Question: A few weeks ago I went on holidays and I paused one of my projects. When I came back I was just checking the registration page and was surprised when I got an SQLException saying that a table does not exist. I don't understand it because that table exists, I created it from an entity. I pasted the code here so you can see that everything seems to be ok. I think it probably has something to do with the database (I use glassfish 3 app server).
Here is an image from the user interface that says that the problem has to do with some validation methods (Checking if a user exists already and checking if an email already exists):

Just in case I will also print the stackTrace:
'''
WARNING: Local Exception Stack:
Exception [EclipseLink-4002] (Eclipse Persistence Services - 2.0.1.v20100213-r6600): org.eclipse.persistence.exceptions.DatabaseException
Internal Exception: java.sql.SQLSyntaxErrorException: Table/View 'BUYER' does not exist.
Error Code: -1
Call: SELECT COUNT(NICKNAME) FROM BUYER WHERE (NICKNAME = ?)
bind => [test]
Query: ReportQuery(referenceClass=Buyer sql="SELECT COUNT(NICKNAME) FROM BUYER WHERE (NICKNAME = ?)")
at org.eclipse.persistence.exceptions.DatabaseException.sqlException(DatabaseException.java:333)
at org.eclipse.persistence.internal.databaseaccess.DatabaseAccessor.basicExecuteCall(DatabaseAccessor.java:687)
at org.eclipse.persistence.internal.databaseaccess.DatabaseAccessor.executeCall(DatabaseAccessor.java:530)
at org.eclipse.persistence.sessions.server.ServerSession.executeCall(ServerSession.java:529)
at org.eclipse.persistence.internal.queries.DatasourceCallQueryMechanism.executeCall(DatasourceCallQueryMechanism.java:205)
at org.eclipse.persistence.internal.queries.DatasourceCallQueryMechanism.executeCall(DatasourceCallQueryMechanism.java:191)
at org.eclipse.persistence.internal.queries.DatasourceCallQueryMechanism.executeSelectCall(DatasourceCallQueryMechanism.java:262)
at org.eclipse.persistence.internal.queries.DatasourceCallQueryMechanism.selectAllRows(DatasourceCallQueryMechanism.java:618)
at org.eclipse.persistence.internal.queries.ExpressionQueryMechanism.selectAllRowsFromTable(ExpressionQueryMechanism.java:2537)
at org.eclipse.persistence.internal.queries.ExpressionQueryMechanism.selectAllReportQueryRows(ExpressionQueryMechanism.java:2480)
at org.eclipse.persistence.queries.ReportQuery.executeDatabaseQuery(ReportQuery.java:838)
at org.eclipse.persistence.queries.DatabaseQuery.execute(DatabaseQuery.java:675)
at org.eclipse.persistence.queries.ObjectLevelReadQuery.execute(ObjectLevelReadQuery.java:958)
at org.eclipse.persistence.queries.ReadAllQuery.execute(ReadAllQuery.java:432)
at org.eclipse.persistence.queries.ObjectLevelReadQuery.executeInUnitOfWork(ObjectLevelReadQuery.java:1021)
at org.eclipse.persistence.internal.sessions.UnitOfWorkImpl.internalExecuteQuery(UnitOfWorkImpl.java:2857)
at org.eclipse.persistence.internal.sessions.AbstractSession.executeQuery(AbstractSession.java:1225)
at org.eclipse.persistence.internal.sessions.AbstractSession.executeQuery(AbstractSession.java:1207)
at org.eclipse.persistence.internal.sessions.AbstractSession.executeQuery(AbstractSession.java:1181)
at org.eclipse.persistence.internal.jpa.EJBQueryImpl.executeReadQuery(EJBQueryImpl.java:453)
at org.eclipse.persistence.internal.jpa.EJBQueryImpl.getSingleResult(EJBQueryImpl.java:714)
at ejbs.BuyersRegistratorEJB.nickNameAlreadyExists(BuyersRegistratorEJB.java:82)
at sun.reflect.NativeMethodAccessorImpl.invoke0(Native Method)
at sun.reflect.NativeMethodAccessorImpl.invoke(NativeMethodAccessorImpl.java:39)
at sun.reflect.DelegatingMethodAccessorImpl.invoke(DelegatingMethodAccessorImpl.java:25)
at java.lang.reflect.Method.invoke(Method.java:597)
at org.glassfish.ejb.security.application.EJBSecurityManager.runMethod(EJBSecurityManager.java:1056)
at org.glassfish.ejb.security.application.EJBSecurityManager.invoke(EJBSecurityManager.java:1128)
at com.sun.ejb.containers.BaseContainer.invokeBeanMethod(BaseContainer.java:5292)
at com.sun.ejb.EjbInvocation.invokeBeanMethod(EjbInvocation.java:615)
at com.sun.ejb.containers.interceptors.AroundInvokeChainImpl.invokeNext(InterceptorManager.java:797)
at com.sun.ejb.EjbInvocation.proceed(EjbInvocation.java:567)
at org.jboss.weld.ejb.SessionBeanInterceptor.aroundInvoke(SessionBeanInterceptor.java:47)
at sun.reflect.NativeMethodAccessorImpl.invoke0(Native Method)
at sun.reflect.NativeMethodAccessorImpl.invoke(NativeMethodAccessorImpl.java:39)
at sun.reflect.DelegatingMethodAccessorImpl.invoke(DelegatingMethodAccessorImpl.java:25)
at java.lang.reflect.Method.invoke(Method.java:597)
at com.sun.ejb.containers.interceptors.AroundInvokeInterceptor.intercept(InterceptorManager.java:858)
at com.sun.ejb.containers.interceptors.AroundInvokeChainImpl.invokeNext(InterceptorManager.java:797)
at com.sun.ejb.EjbInvocation.proceed(EjbInvocation.java:567)
at com.sun.ejb.containers.interceptors.SystemInterceptorProxy.doAround(SystemInterceptorProxy.java:157)
at com.sun.ejb.containers.interceptors.SystemInterceptorProxy.aroundInvoke(SystemInterceptorProxy.java:139)
at sun.reflect.NativeMethodAccessorImpl.invoke0(Native Method)
at sun.reflect.NativeMethodAccessorImpl.invoke(NativeMethodAccessorImpl.java:39)
at sun.reflect.DelegatingMethodAccessorImpl.invoke(DelegatingMethodAccessorImpl.java:25)
at java.lang.reflect.Method.invoke(Method.java:597)
at com.sun.ejb.containers.interceptors.AroundInvokeInterceptor.intercept(InterceptorManager.java:858)
at com.sun.ejb.containers.interceptors.AroundInvokeChainImpl.invokeNext(InterceptorManager.java:797)
at com.sun.ejb.containers.interceptors.InterceptorManager.intercept(InterceptorManager.java:367)
at com.sun.ejb.containers.BaseContainer.__intercept(BaseContainer.java:5264)
at com.sun.ejb.containers.BaseContainer.intercept(BaseContainer.java:5252)
at com.sun.ejb.containers.EJBLocalObjectInvocationHandler.invoke(EJBLocalObjectInvocationHandler.java:190)
at com.sun.ejb.containers.EJBLocalObjectInvocationHandlerDelegate.invoke(EJBLocalObjectInvocationHandlerDelegate.java:84)
at $Proxy174.nickNameAlreadyExists(Unknown Source)
at managedbeans.RegistrationController.validateNickName(RegistrationController.java:170)
at sun.reflect.NativeMethodAccessorImpl.invoke0(Native Method)
at sun.reflect.NativeMethodAccessorImpl.invoke(NativeMethodAccessorImpl.java:39)
at sun.reflect.DelegatingMethodAccessorImpl.invoke(DelegatingMethodAccessorImpl.java:25)
at java.lang.reflect.Method.invoke(Method.java:597)
at com.sun.el.parser.AstValue.invoke(AstValue.java:234)
at com.sun.el.MethodExpressionImpl.invoke(MethodExpressionImpl.java:297)
at org.jboss.weld.util.el.ForwardingMethodExpression.invoke(ForwardingMethodExpression.java:43)
at org.jboss.weld.el.WeldMethodExpression.invoke(WeldMethodExpression.java:72)
at com.sun.faces.facelets.el.TagMethodExpression.invoke(TagMethodExpression.java:98)
at javax.faces.validator.MethodExpressionValidator.validate(MethodExpressionValidator.java:95)
at javax.faces.component.UIInput.validateValue(UIInput.java:1127)
at javax.faces.component.UIInput.validate(UIInput.java:941)
at javax.faces.component.UIInput.executeValidate(UIInput.java:1189)
at javax.faces.component.UIInput.processValidators(UIInput.java:691)
at javax.faces.component.UIForm.processValidators(UIForm.java:243)
at javax.faces.component.UIComponentBase.processValidators(UIComponentBase.java:1080)
at javax.faces.component.UIComponentBase.processValidators(UIComponentBase.java:1080)
at javax.faces.component.UIViewRoot.processValidators(UIViewRoot.java:1180)
at com.sun.faces.lifecycle.ProcessValidationsPhase.execute(ProcessValidationsPhase.java:76)
at com.sun.faces.lifecycle.Phase.doPhase(Phase.java:101)
at com.sun.faces.lifecycle.LifecycleImpl.execute(LifecycleImpl.java:118)
at javax.faces.webapp.FacesServlet.service(FacesServlet.java:312)
at org.apache.catalina.core.StandardWrapper.service(StandardWrapper.java:1523)
at org.apache.catalina.core.StandardWrapperValve.invoke(StandardWrapperValve.java:279)
at org.apache.catalina.core.StandardContextValve.invoke(StandardContextValve.java:188)
at org.apache.catalina.core.StandardPipeline.invoke(StandardPipeline.java:641)
at com.sun.enterprise.web.WebPipeline.invoke(WebPipeline.java:97)
at com.sun.enterprise.web.PESessionLockingStandardPipeline.invoke(PESessionLockingStandardPipeline.java:85)
at org.apache.catalina.core.StandardHostValve.invoke(StandardHostValve.java:185)
at org.apache.catalina.connector.CoyoteAdapter.doService(CoyoteAdapter.java:325)
at org.apache.catalina.connector.CoyoteAdapter.service(CoyoteAdapter.java:226)
at com.sun.enterprise.v3.services.impl.ContainerMapper.service(ContainerMapper.java:165)
at com.sun.grizzly.http.ProcessorTask.invokeAdapter(ProcessorTask.java:791)
at com.sun.grizzly.http.ProcessorTask.doProcess(ProcessorTask.java:693)
at com.sun.grizzly.http.ProcessorTask.process(ProcessorTask.java:954)
at com.sun.grizzly.http.DefaultProtocolFilter.execute(DefaultProtocolFilter.java:170)
at com.sun.grizzly.DefaultProtocolChain.executeProtocolFilter(DefaultProtocolChain.java:135)
at com.sun.grizzly.DefaultProtocolChain.execute(DefaultProtocolChain.java:102)
at com.sun.grizzly.DefaultProtocolChain.execute(DefaultProtocolChain.java:88)
at com.sun.grizzly.http.HttpProtocolChain.execute(HttpProtocolChain.java:76)
at com.sun.grizzly.ProtocolChainContextTask.doCall(ProtocolChainContextTask.java:53)
at com.sun.grizzly.SelectionKeyContextTask.call(SelectionKeyContextTask.java:57)
at com.sun.grizzly.ContextTask.run(ContextTask.java:69)
at com.sun.grizzly.util.AbstractThreadPool$Worker.doWork(AbstractThreadPool.java:330)
at com.sun.grizzly.util.AbstractThreadPool$Worker.run(AbstractThreadPool.java:309)
at java.lang.Thread.run(Thread.java:662)
Caused by: java.sql.SQLSyntaxErrorException: Table/View 'BUYER' does not exist.
at org.apache.derby.client.am.SQLExceptionFactory40.getSQLException(Unknown Source)
at org.apache.derby.client.am.SqlException.getSQLException(Unknown Source)
at org.apache.derby.client.am.Connection.prepareStatement(Unknown Source)
at com.sun.gjc.spi.base.ConnectionHolder.prepareStatement(ConnectionHolder.java:535)
at com.sun.gjc.spi.jdbc40.ConnectionWrapper40.prepareCachedStatement(ConnectionWrapper40.java:251)
at com.sun.gjc.spi.jdbc40.ConnectionWrapper40.prepareCachedStatement(ConnectionWrapper40.java:48)
at com.sun.gjc.spi.ManagedConnection.prepareCachedStatement(ManagedConnection.java:880)
at com.sun.gjc.spi.jdbc40.ConnectionWrapper40.prepareStatement(ConnectionWrapper40.java:169)
at org.eclipse.persistence.internal.databaseaccess.DatabaseAccessor.prepareStatement(DatabaseAccessor.java:1404)
at org.eclipse.persistence.internal.databaseaccess.DatabaseAccessor.prepareStatement(DatabaseAccessor.java:1353)
at org.eclipse.persistence.internal.databaseaccess.DatabaseCall.prepareStatement(DatabaseCall.java:645)
at org.eclipse.persistence.internal.databaseaccess.DatabaseAccessor.basicExecuteCall(DatabaseAccessor.java:580)
... 99 more
Caused by: org.apache.derby.client.am.SqlException: Table/View 'BUYER' does not exist.
at org.apache.derby.client.am.Statement.completeSqlca(Unknown Source)
at org.apache.derby.client.net.NetStatementReply.parsePrepareError(Unknown Source)
at org.apache.derby.client.net.NetStatementReply.parsePRPSQLSTTreply(Unknown Source)
at org.apache.derby.client.net.NetStatementReply.readPrepareDescribeOutput(Unknown Source)
at org.apache.derby.client.net.StatementReply.readPrepareDescribeOutput(Unknown Source)
at org.apache.derby.client.net.NetStatement.readPrepareDescribeOutput_(Unknown Source)
at org.apache.derby.client.am.Statement.readPrepareDescribeOutput(Unknown Source)
at org.apache.derby.client.am.PreparedStatement.readPrepareDescribeInputOutput(Unknown Source)
at org.apache.derby.client.am.PreparedStatement.flowPrepareDescribeInputOutput(Unknown Source)
at org.apache.derby.client.am.PreparedStatement.prepare(Unknown Source)
at org.apache.derby.client.am.Connection.prepareStatementX(Unknown Source)
... 109 more
'''
Here is the EJB that the error says is making the problem:
'''
@Stateless(name = "ejbs/BuyersRegistratorEJB")
public class BuyersRegistratorEJB implements IBuyersRegistratorEJB {
@PersistenceContext
private EntityManager em;
@Override
public Buyer createBuyer(Buyer buyer) {
Date date = new Date();
DateFormat dateFormat = new SimpleDateFormat("dd/MM/yyyy HH:mm:ss");
buyer.setRegistrationDate(dateFormat.format(date));
boolean textPatterCorrect = false;
// TODO: Prepare regular expresion also for serbian latin characters
String simpleTextPatternText = "^[a-zA-Z0-9]+$";
Pattern textPattern = null;
Matcher nameMatcher = null;
Matcher secondNameMatcher = null;
Matcher nickNameMatcher = null;
Matcher passwordMatcher = null;
textPattern = Pattern.compile(simpleTextPatternText);
nameMatcher = textPattern.matcher(buyer.getName());
secondNameMatcher = textPattern.matcher(buyer.getSecondName());
nickNameMatcher = textPattern.matcher(buyer.getNickName());
passwordMatcher = textPattern.matcher(buyer.getPassword());
if (nameMatcher.matches() && secondNameMatcher.matches()
&& nickNameMatcher.matches() && passwordMatcher.matches()) {
textPatterCorrect = true;
} else {
System.out
.println("SOME OF THE INPUT DO NOT MATCH THE REGULAR EXPRESION FOR TEXT!");
}
if (textPatterCorrect) {
em.persist(buyer);// EJB validation passed. Handle the input to the
// next layer.
return buyer;
} else {
throw new RuntimeException(
"[BuyersRegistrationEJB] Text format validation FAILED!");
}
}
// This will check if the email already exists!
@Override
public boolean emailAlreadyExists(String value) {
Query checkEmailExists = em
.createQuery("SELECT COUNT(b.email) FROM Buyer b WHERE b.email=:emailparam");
checkEmailExists.setParameter("emailparam", value);
long matchCounter = 0;
matchCounter = (Long) checkEmailExists.getSingleResult();
if (matchCounter > 0) {
return true;
}
return false;
}
// This will check if the nickName already exists!
@Override
public boolean nickNameAlreadyExists(String value) {
Query nickNameExists = em.createQuery("SELECT COUNT(n.nickName) FROM Buyer n WHERE n.nickName=:nicknameparam");
nickNameExists.setParameter("nicknameparam", value);
long matchCounter = 0;
matchCounter = (Long) nickNameExists.getSingleResult();
if (matchCounter > 0) {
return true;
}
return false;
}
}
'''
I will post my configuration files also:
sun-resources.xml
'''
<?xml version="1.0" encoding="UTF-8"?>
<!DOCTYPE resources PUBLIC "-//Sun Microsystems, Inc.//DTD Application Server 9.0 Resource Definitions //EN" "http://www.sun.com/software/appserver/dtds/sun-resources_1_3.dtd">
<resources>
<jdbc-resource enabled="true" jndi-name="jdbc/myDatasource" object-type="user" pool-name="Derby_groupbuydb_userPool"/>
<jdbc-connection-pool allow-non-component-callers="false" associate-with-thread="false" connection-creation-retry-attempts="0" connection-creation-retry-interval-in-seconds="10" connection-leak-reclaim="false" connection-leak-timeout-in-seconds="0" connection-validation-method="auto-commit" datasource-classname="org.apache.derby.jdbc.ClientDataSource" fail-all-connections="false" idle-timeout-in-seconds="300" is-connection-validation-required="false" is-isolation-level-guaranteed="true" lazy-connection-association="false" lazy-connection-enlistment="false" match-connections="false" max-connection-usage-count="0" max-pool-size="32" max-wait-time-in-millis="60000" name="Derby_groupbuydb_userPool" non-transactional-connections="false" pool-resize-quantity="2" res-type="javax.sql.DataSource" statement-timeout-in-seconds="-1" steady-pool-size="8" validate-atmost-once-period-in-seconds="0" wrap-jdbc-objects="false">
<property name="serverName" value="localhost"/>
<property name="PortNumber" value="1527"/>
<property name="DatabaseName" value="groupbuydb"/>
<property name="User" value="user"/>
<property name="Password" value="pwd"/>
<property name="URL" value="jdbc:derby://localhost:1527/groupbuydb;create=true"/>
<property name="driverClass" value="org.apache.derby.jdbc.ClientDriver"/>
</jdbc-connection-pool>
</resources>
'''
'''
<?xml version="1.0" encoding="UTF-8"?>
<persistence version="2.0" xmlns="http://java.sun.com/xml/ns/persistence" xmlns:xsi="http://www.w3.org/2001/XMLSchema-instance" xsi:schemaLocation="http://java.sun.com/xml/ns/persistence http://java.sun.com/xml/ns/persistence/persistence_2_0.xsd">
<persistence-unit name="GroupBuySystem">
<jta-data-source>jdbc/myDatasource</jta-data-source>
<class>entities.Administ</class>
<class>entities.Buyer</class>
<class>entities.Comment</class>
<class>entities.Log</class>
<class>entities.Offer</class>
<class>entities.Seller</class>
</persistence-unit>
</persistence>
'''
This all worked correctly 3 weeks ago, but now it doesn't. I dont know what is wrong.
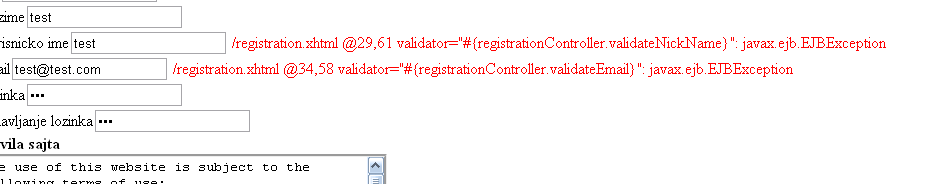
Answer: There are several possible reasons:
1. Your table has been deleted
2. Your credentials can no longer see or access it
3. Your credentials have changed
4. Your configuration has become corrupted, or changed
5. You are looking at the wrong database, or something similar.
You need to rule each one of these out specifically in order, and you will be left with your answer. It's very likely one of these :)